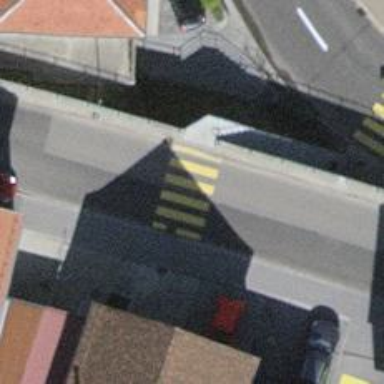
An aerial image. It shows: Marked crossing with zebra stripes on the road.